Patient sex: M
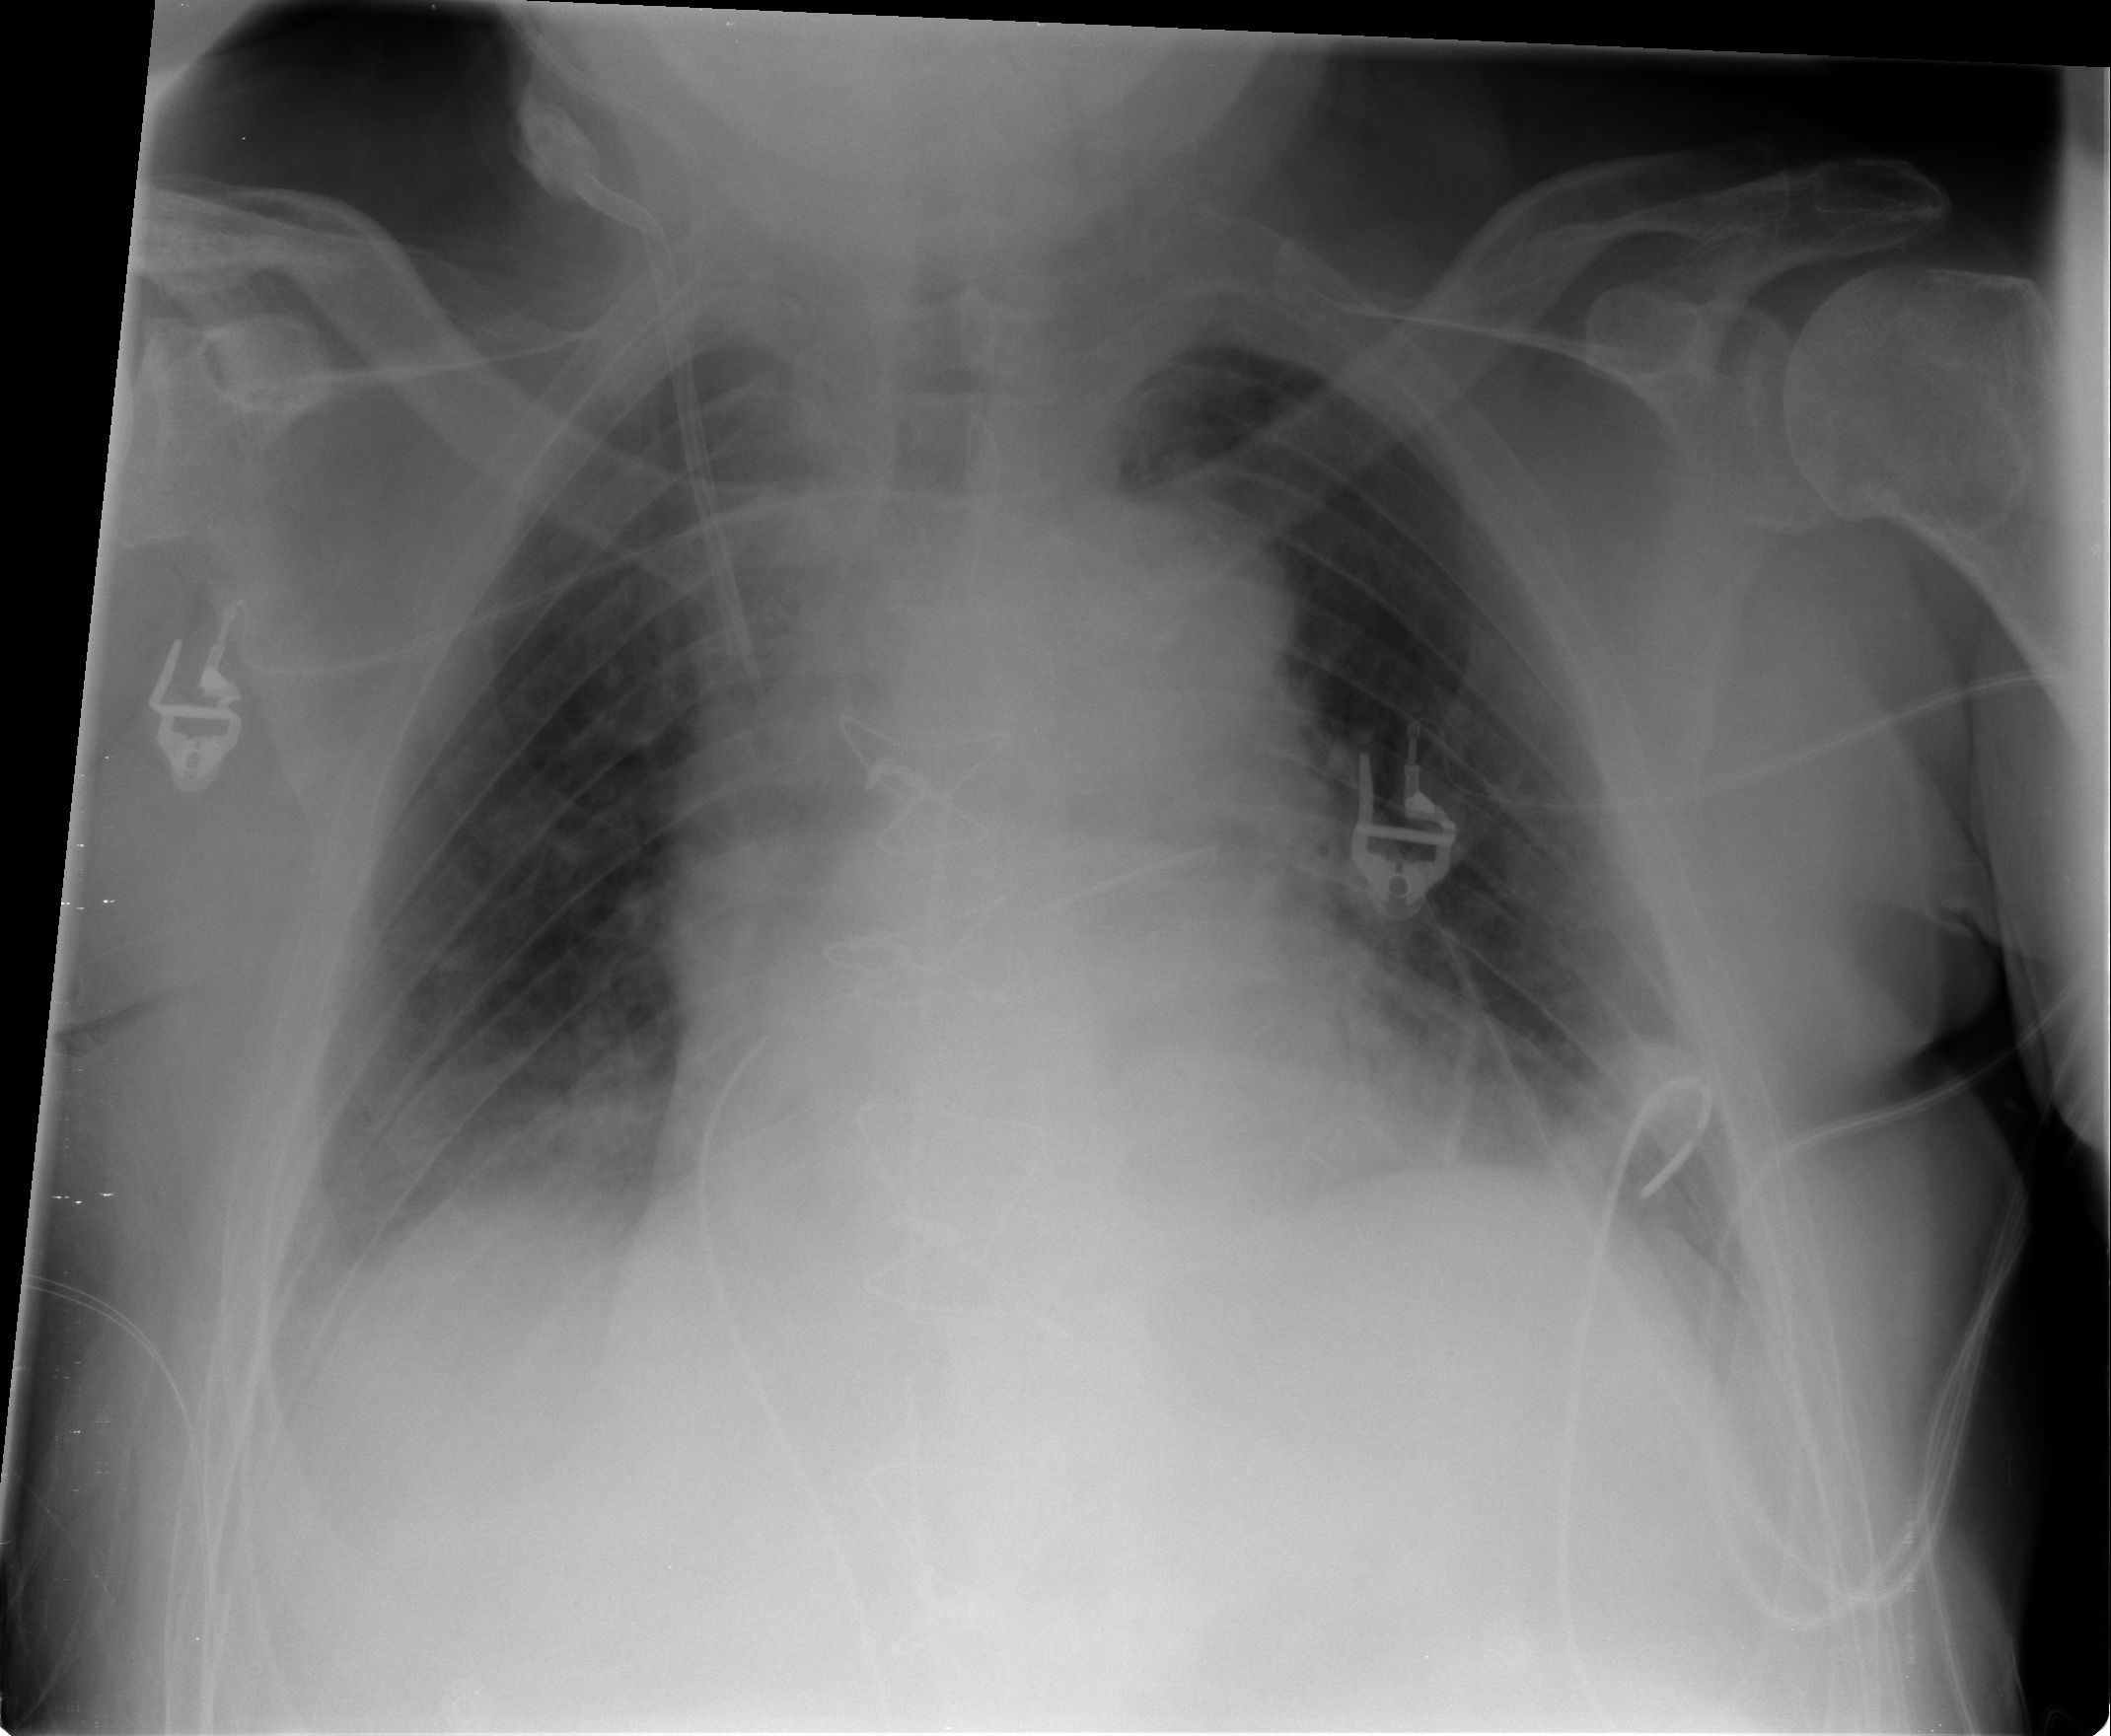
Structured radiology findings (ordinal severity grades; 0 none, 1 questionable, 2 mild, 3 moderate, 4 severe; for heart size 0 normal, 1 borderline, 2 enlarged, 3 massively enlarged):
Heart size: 0
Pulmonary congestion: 0
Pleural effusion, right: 0
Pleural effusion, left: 0
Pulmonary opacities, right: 0
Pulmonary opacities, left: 0
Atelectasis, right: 2
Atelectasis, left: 2